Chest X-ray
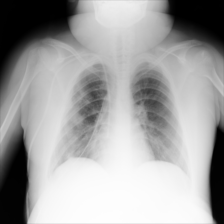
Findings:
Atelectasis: negative
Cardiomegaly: negative
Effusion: negative
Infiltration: positive
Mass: negative
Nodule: negative
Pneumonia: negative
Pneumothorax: negative
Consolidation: negative
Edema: negative
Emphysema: negative
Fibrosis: negative
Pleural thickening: negative
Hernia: negative